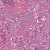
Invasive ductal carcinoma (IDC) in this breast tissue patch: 1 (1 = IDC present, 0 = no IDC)